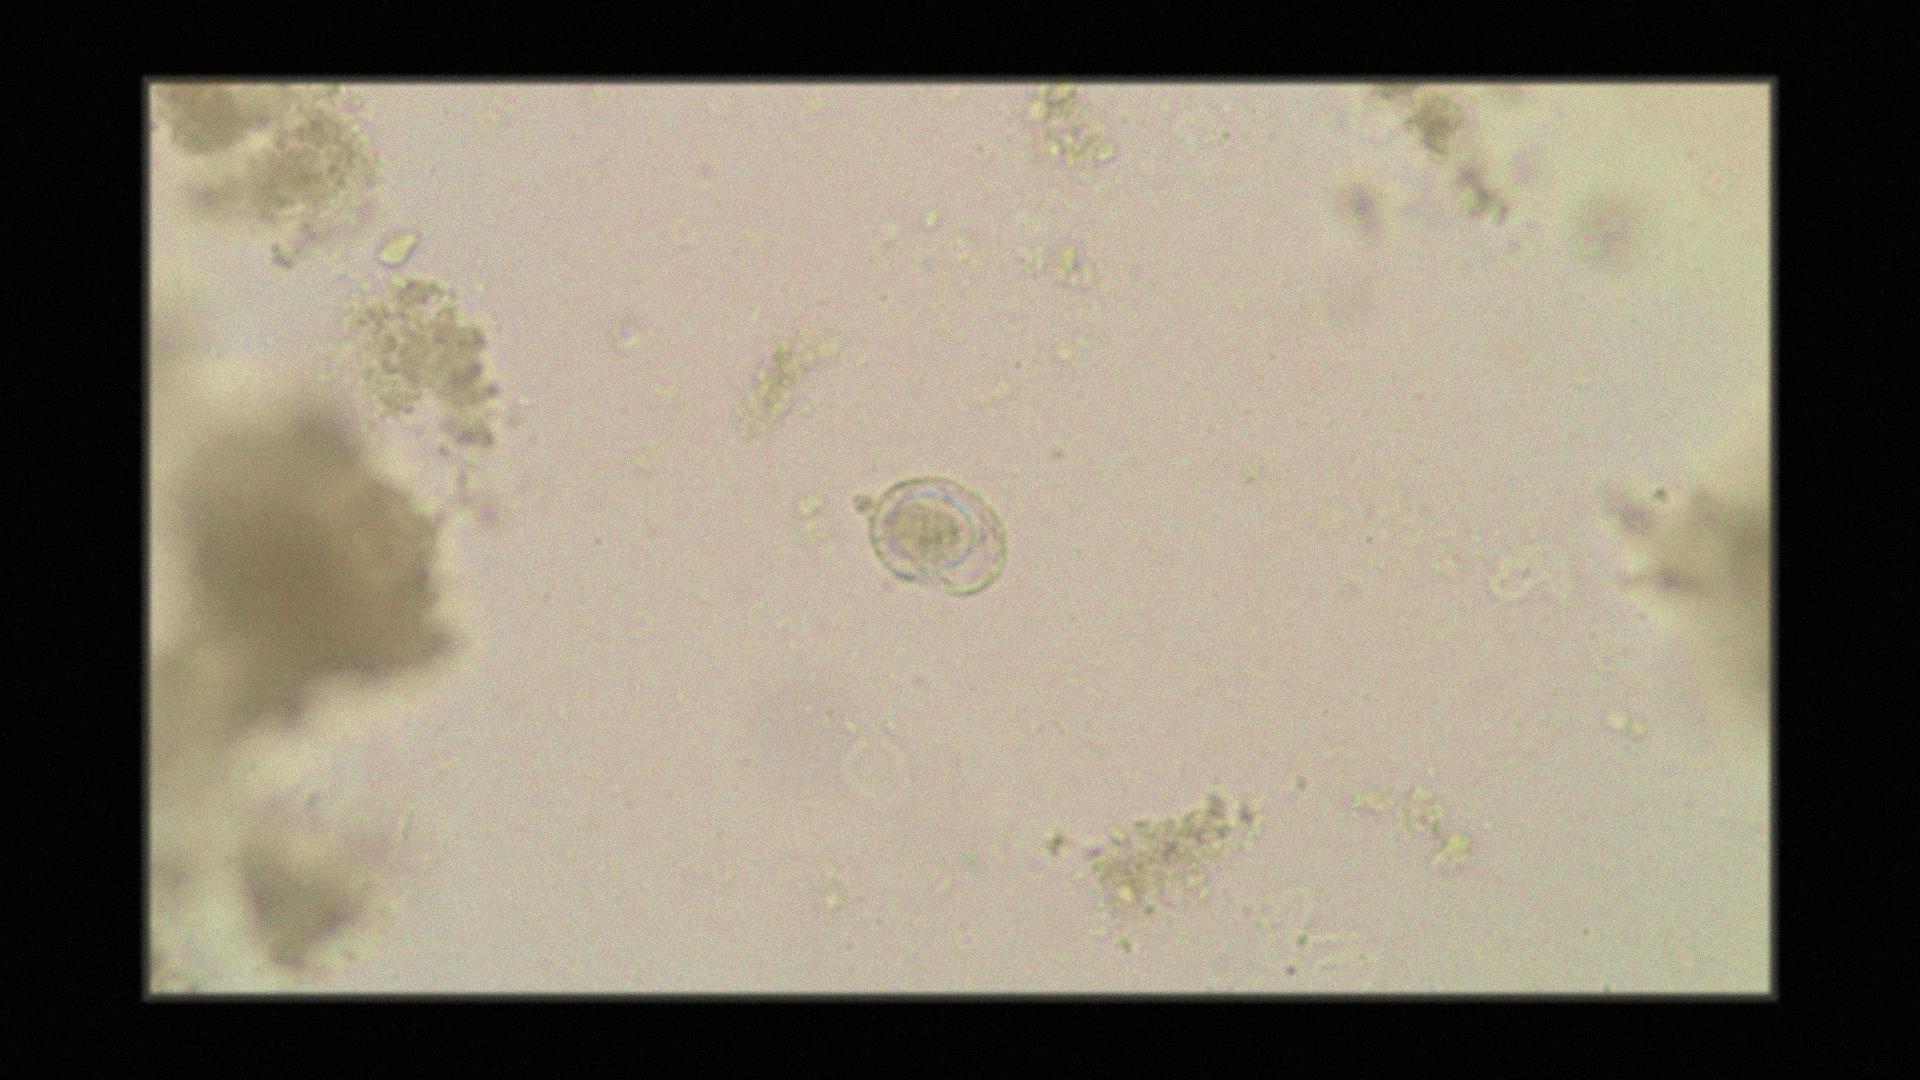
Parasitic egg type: Hymenolepis nana